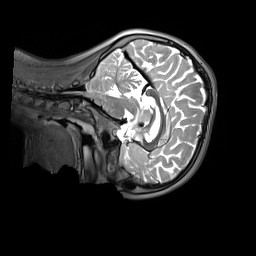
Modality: T2w
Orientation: sagittal
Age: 11
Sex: female
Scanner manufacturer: siemens
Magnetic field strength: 3 T
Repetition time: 3.2 s
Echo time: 0.408 s